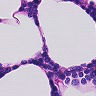
Metastatic tissue present: no